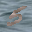
Label: 5